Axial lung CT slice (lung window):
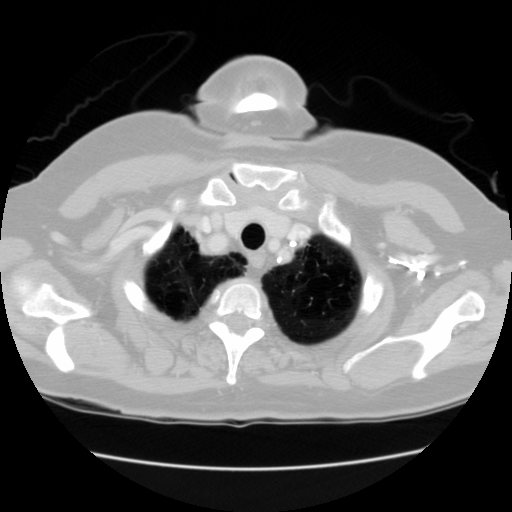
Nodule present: no